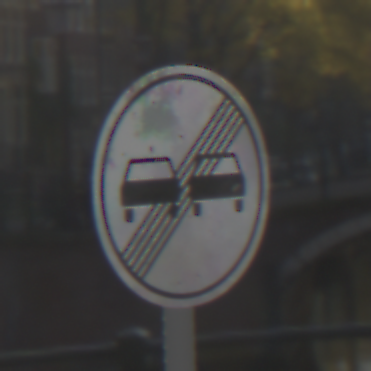
Verkehrszeichen: EndeUeberholverbot
Umgebung: Outdoor, Urban
Tageszeit: SunriseSunset
Wetter: PartlyCloudy
Licht: Natural
Jahreszeit: Autumn
Kontrast: HighContrast